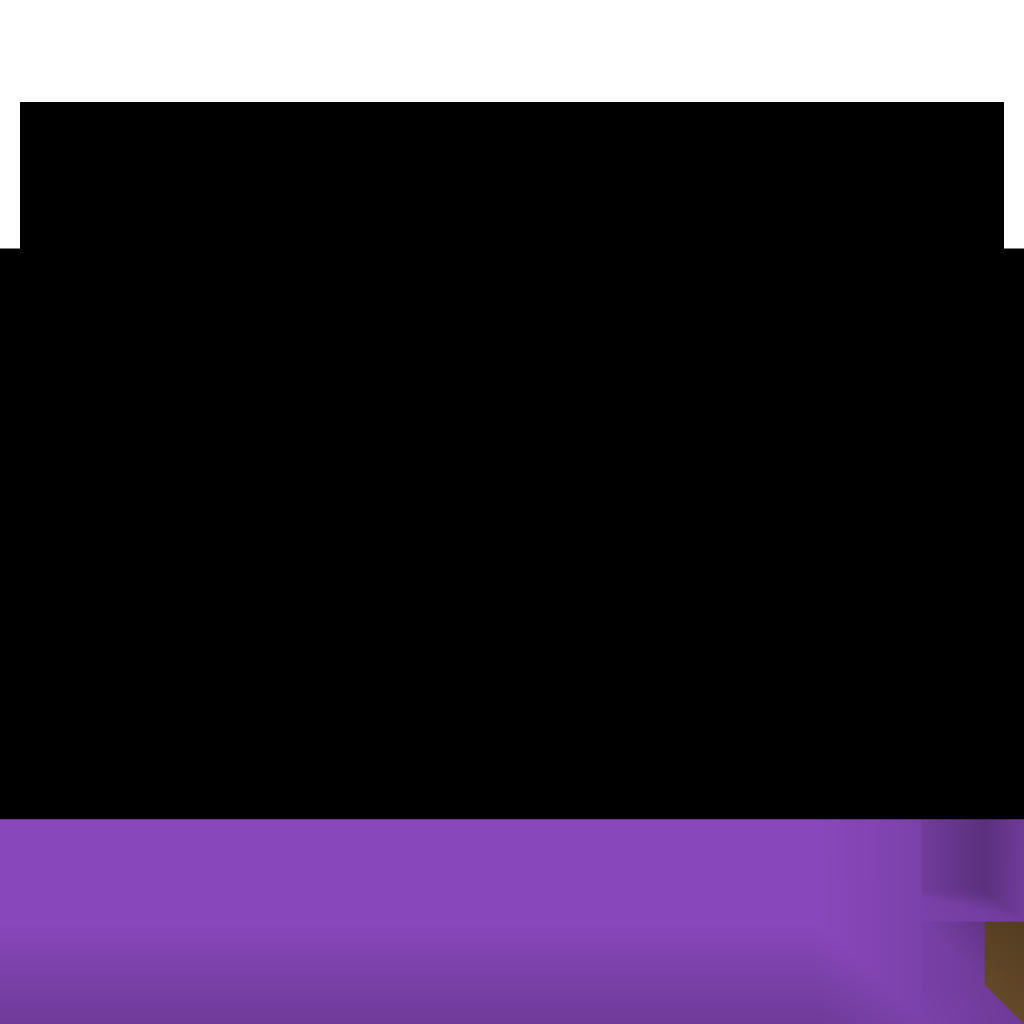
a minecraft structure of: Carnival Game #3 (Fortune Teller) bad low quality